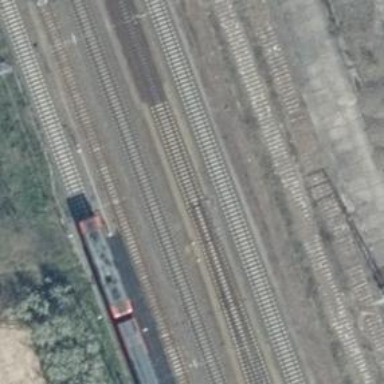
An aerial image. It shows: Railway switch.